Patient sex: F
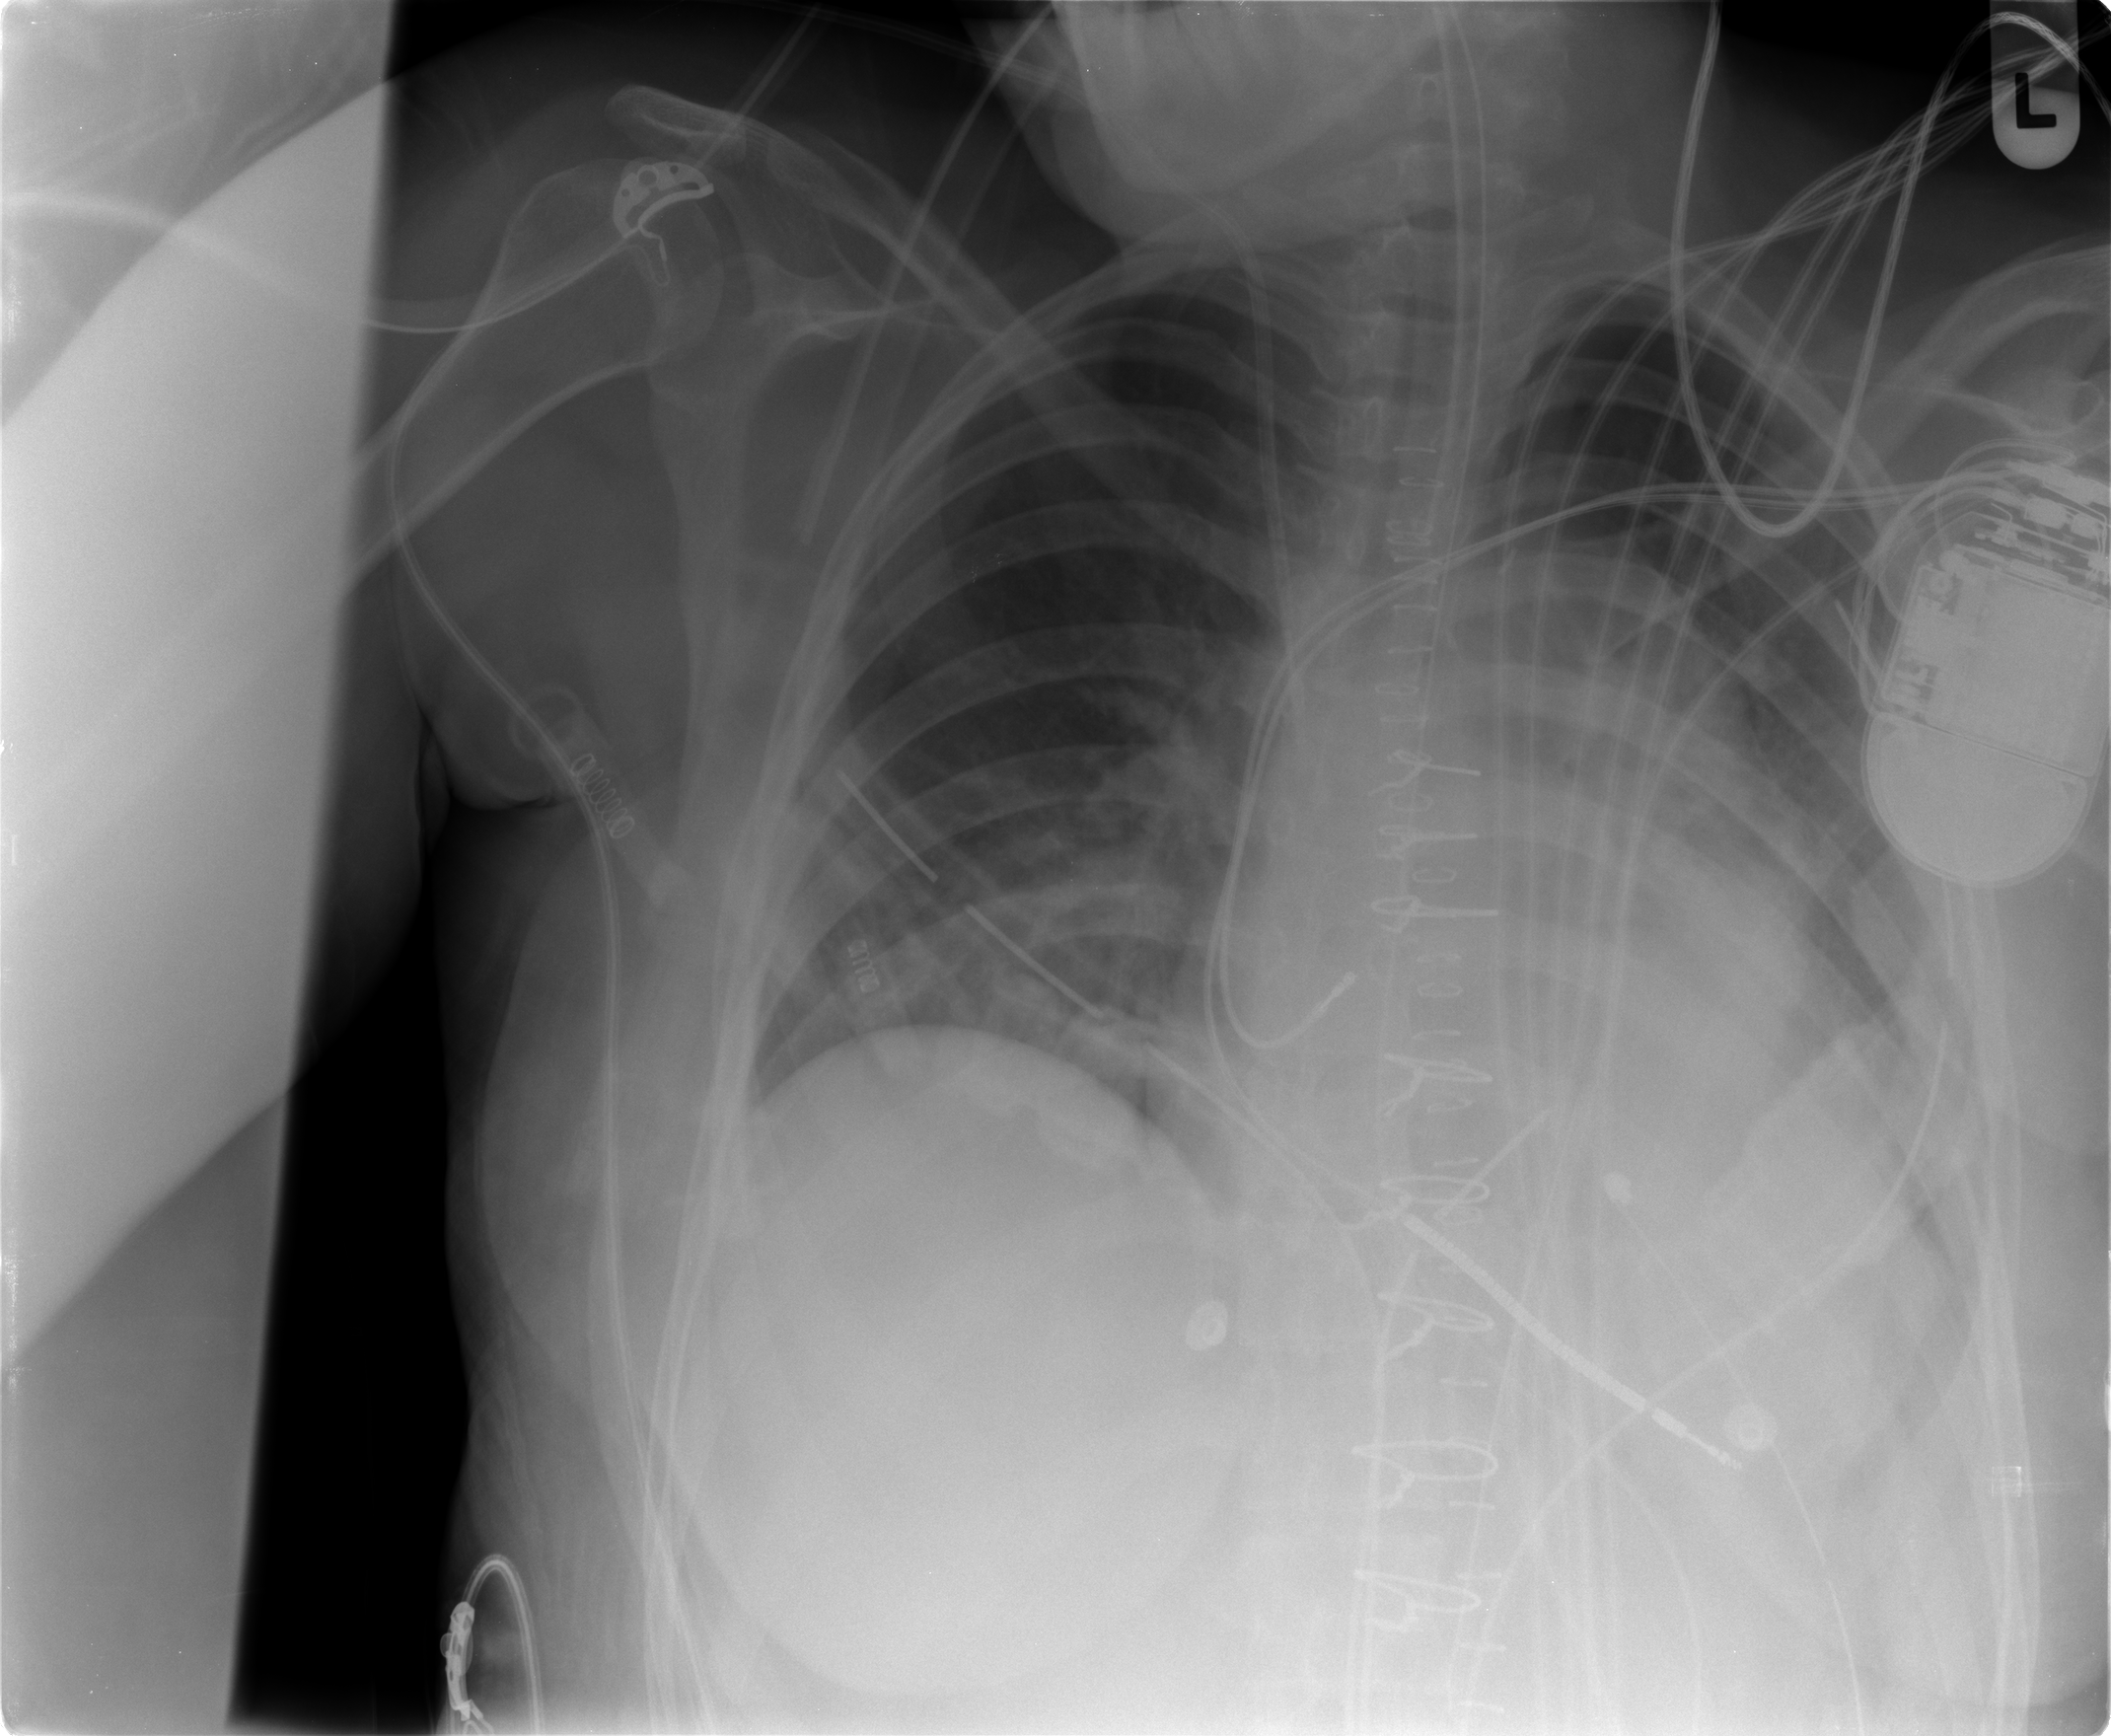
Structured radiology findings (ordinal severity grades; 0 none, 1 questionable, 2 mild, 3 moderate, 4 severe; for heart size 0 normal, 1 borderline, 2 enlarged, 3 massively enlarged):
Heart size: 0
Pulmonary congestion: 2
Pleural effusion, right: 2
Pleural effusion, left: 2
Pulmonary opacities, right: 1
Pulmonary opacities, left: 2
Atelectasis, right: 0
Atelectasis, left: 2